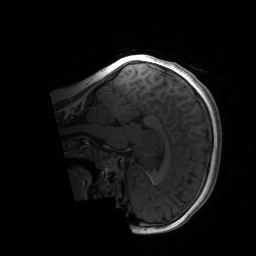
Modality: T1w
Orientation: sagittal
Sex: female
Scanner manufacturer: siemens
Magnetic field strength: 3 T
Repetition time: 1.9 s
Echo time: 0.00243 s